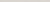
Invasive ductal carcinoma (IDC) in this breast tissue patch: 0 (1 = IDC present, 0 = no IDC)